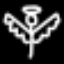
Label: angel